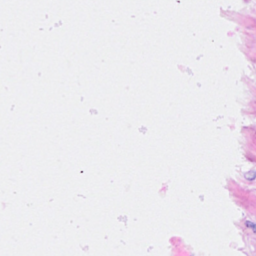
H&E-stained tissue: Breast